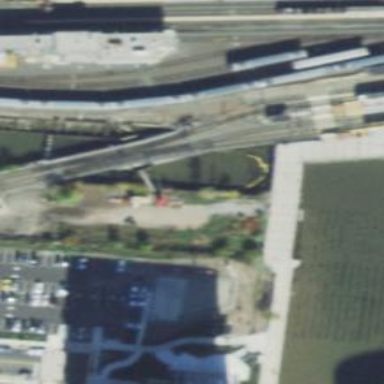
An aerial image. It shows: Bridge for light rail electrified with contact line.